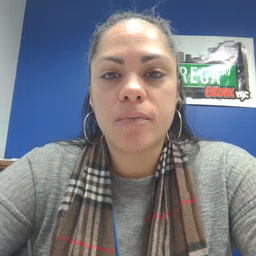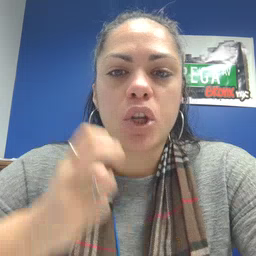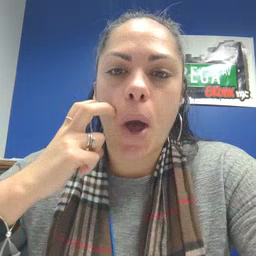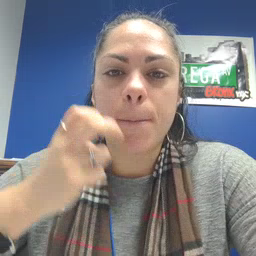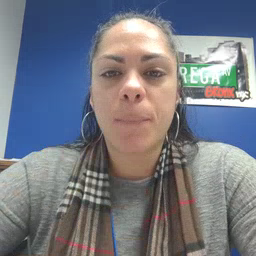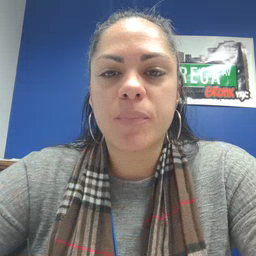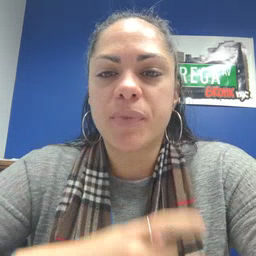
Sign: gum